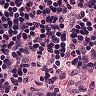
Metastatic tissue present: no